Contrast-enhanced CT slice 61 of 83
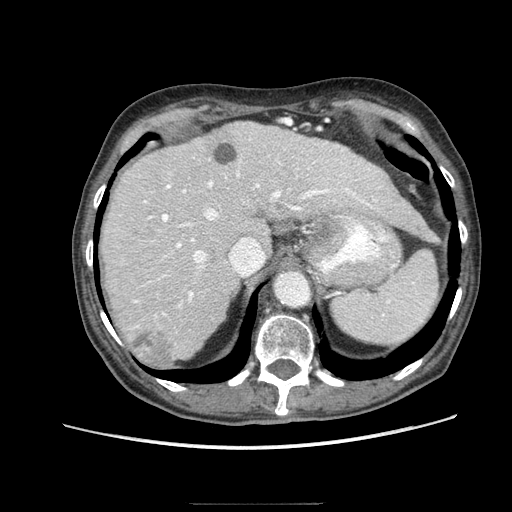
Segmented voxel counts for this case:
Liver: 1182920 voxels
Tumor mass: 12730 voxels
Portal vein: 34920 voxels
Abdominal aorta: 11322 voxels